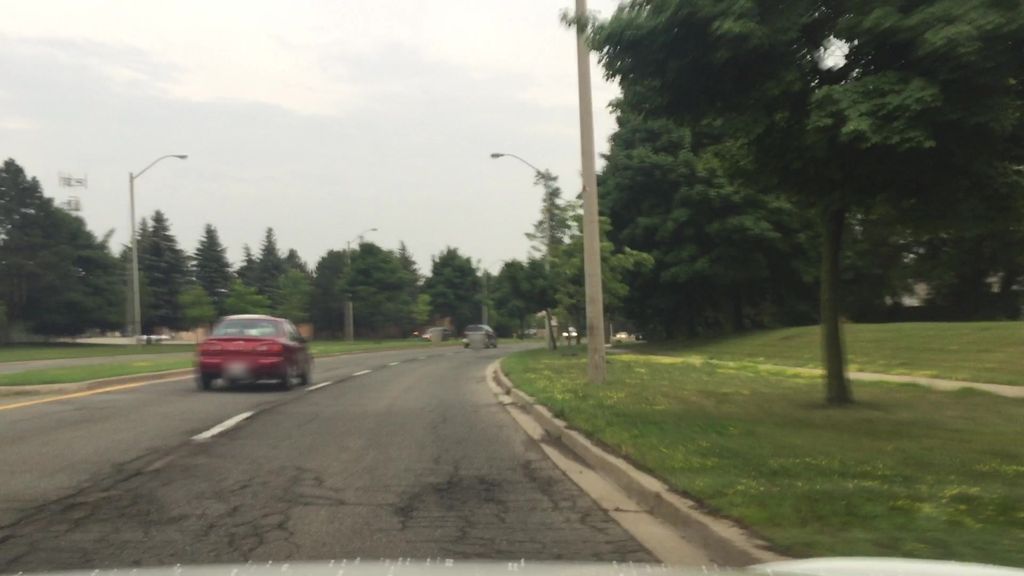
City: toronto